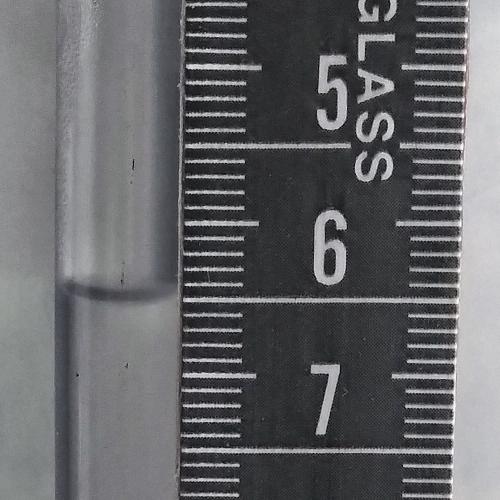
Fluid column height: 6.5 cm